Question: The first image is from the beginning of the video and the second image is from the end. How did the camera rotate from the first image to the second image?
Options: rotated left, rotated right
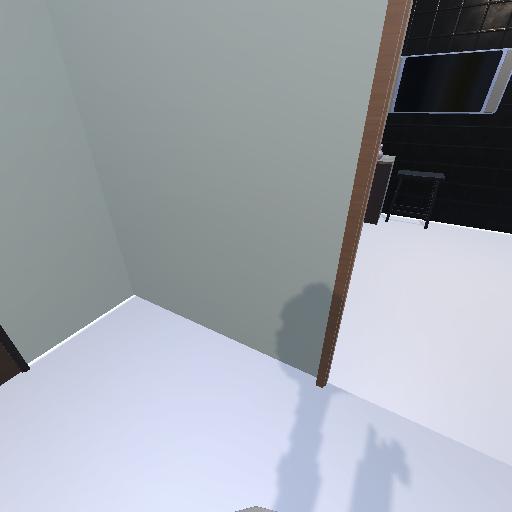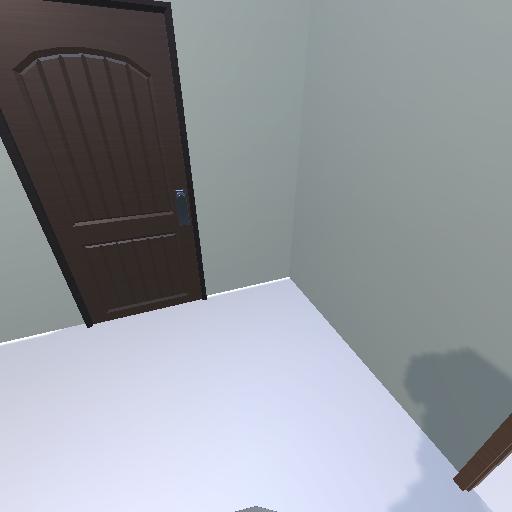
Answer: rotated left